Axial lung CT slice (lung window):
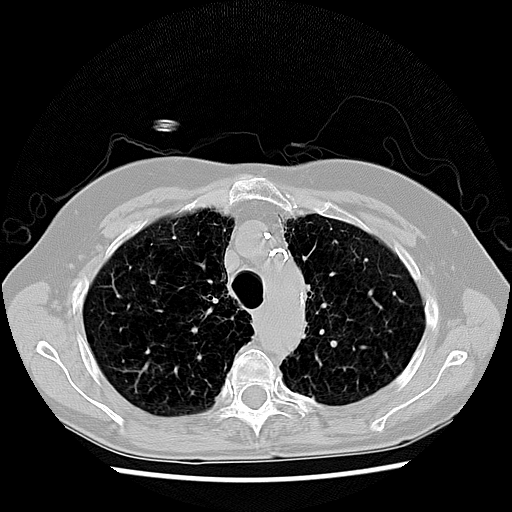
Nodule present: no